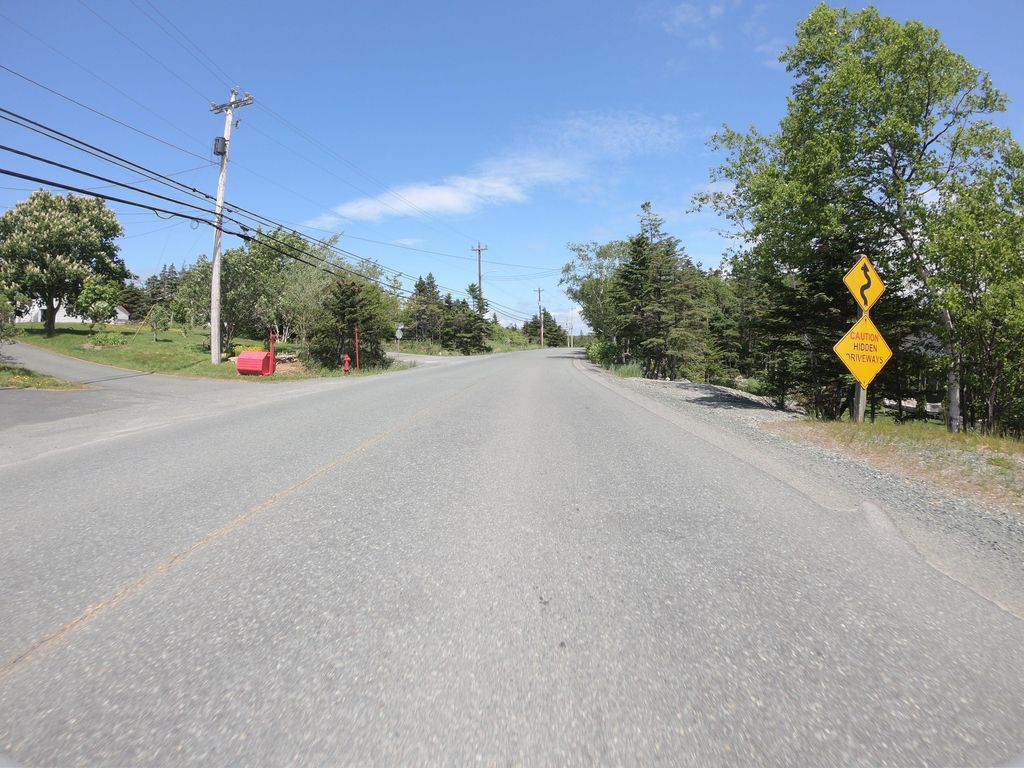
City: st_johns